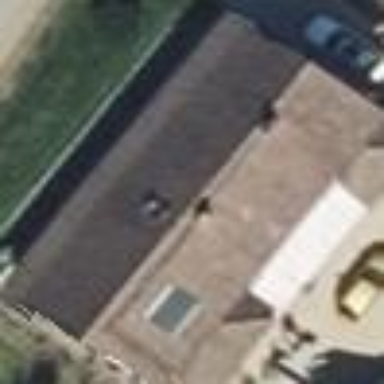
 where the roof is oriented along the structure."